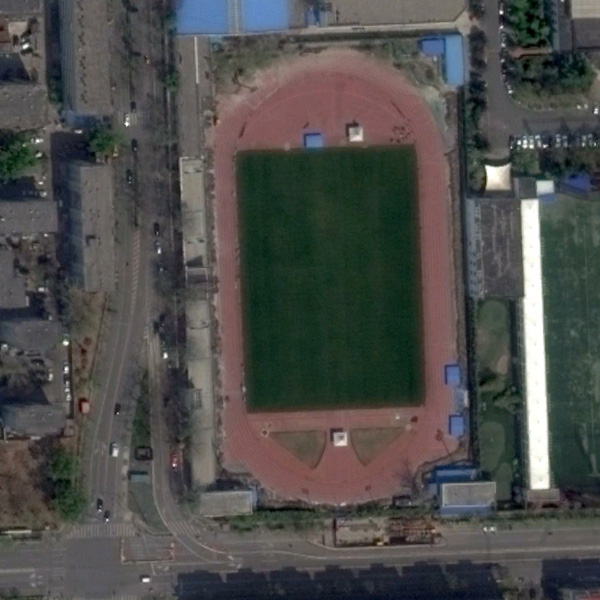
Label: Playground